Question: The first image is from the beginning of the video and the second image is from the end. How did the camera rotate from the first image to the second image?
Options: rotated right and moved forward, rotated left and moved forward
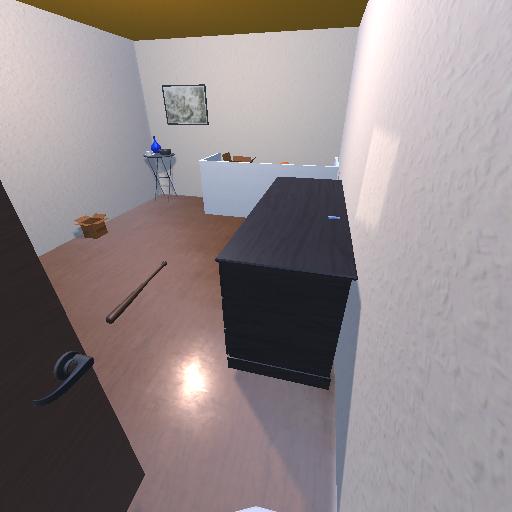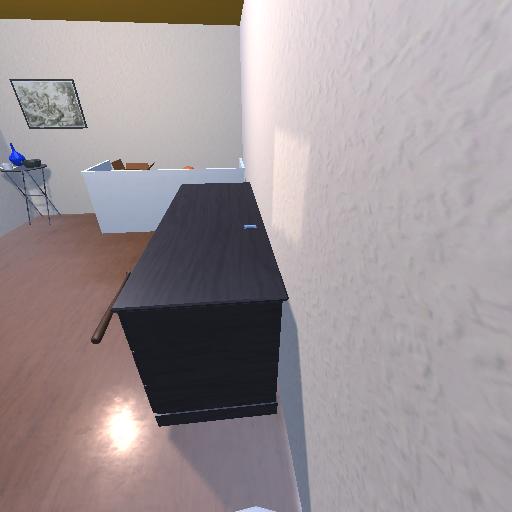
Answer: rotated right and moved forward